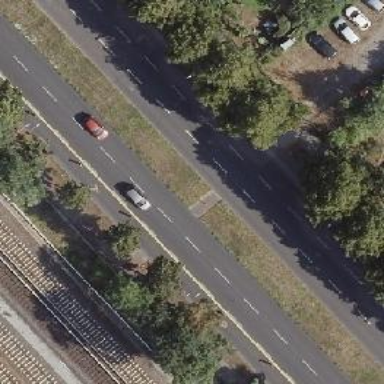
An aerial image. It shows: Primary highway with asphalt surface. It is dual carriageway.